Question: I'm new to 'Symfony2' and am trying to follow a tutorial to create a simple project. I downloaded Symfony and opened 'web/config.php'. I can see the content of the page but none of the resources (css and images) loaded. I'm very new to symfony and searched for a long time but can't find the solution. Can anyone help me with it?
Here's a screen shot of my 'config.php' and the 'config.php' from the tutorial:

I also noticed that when I click the three links on the page the link doesn't take me to its proper target. For example, it takes me to 'http://localhost/web/config.php/app_dev.php/_configurator/' when the proper link should have been 'http://localhost/web/app_dev.php/_configurator/'. Notice that what it does is that it didn't remove the 'config.php' from the url. Given the infamous fact that php doesn't handle relative directive intuitively my guess is that this is the root of the problem. However, I'm really new to symfony and don't know how to fix this.
Thanks
---
Edit:
I'm using apache2.4 on Windows
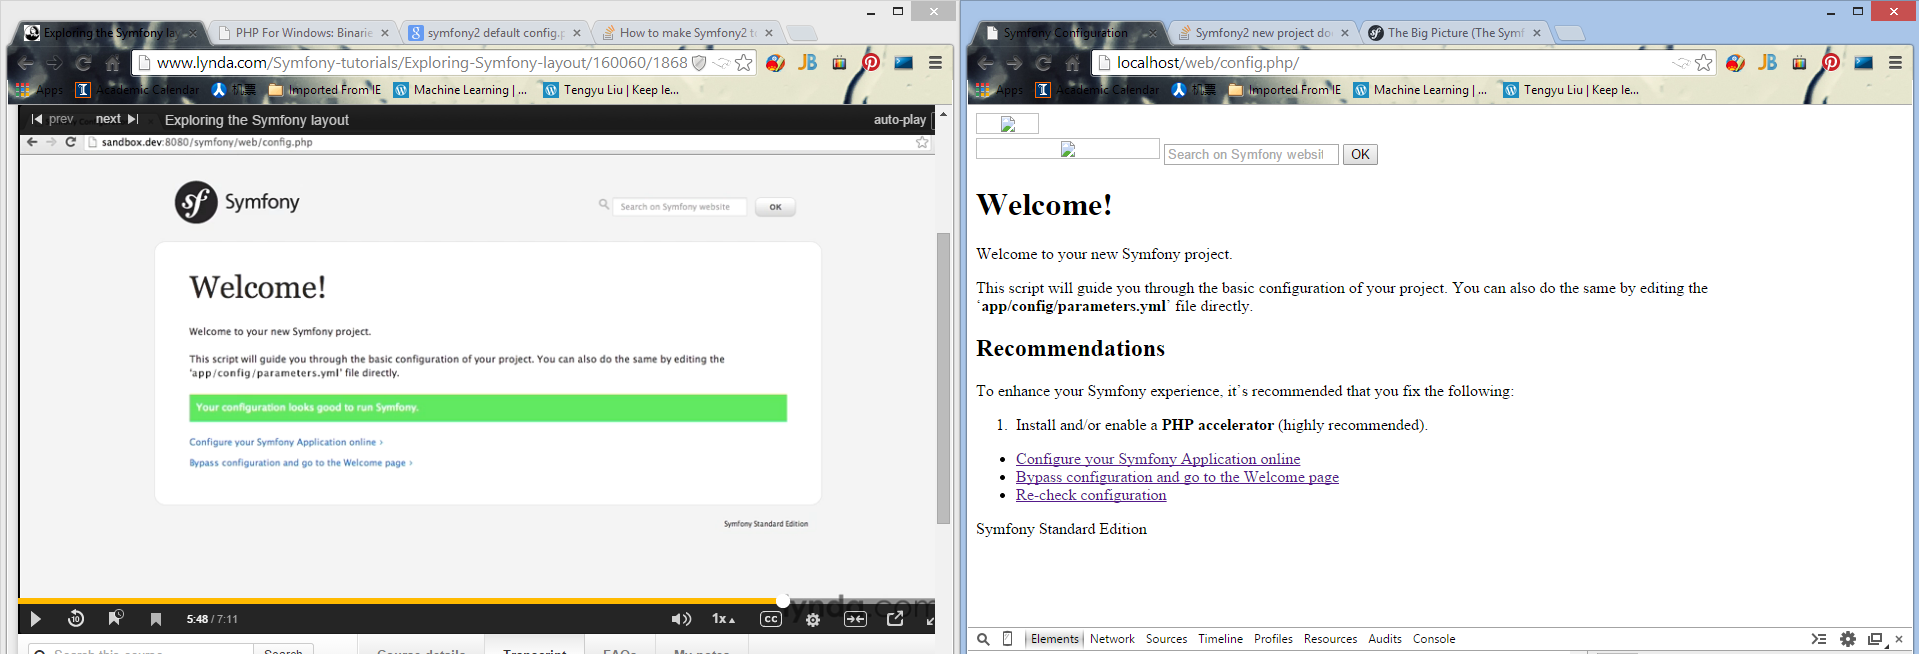
Answer: It just seems like you haven't correctly installed the static assets.
Try the following command on your shell:
'cd /path/to/project php app/console assets:install web'
Alternatively, if you're using a filesystem that supports symbolic links (#nowindows)
'php app/console assets:install web --symlink'
then refresh the config page - that should do it.